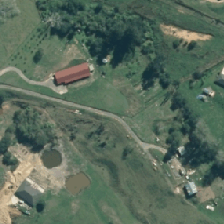
Land cover: urban_build_up